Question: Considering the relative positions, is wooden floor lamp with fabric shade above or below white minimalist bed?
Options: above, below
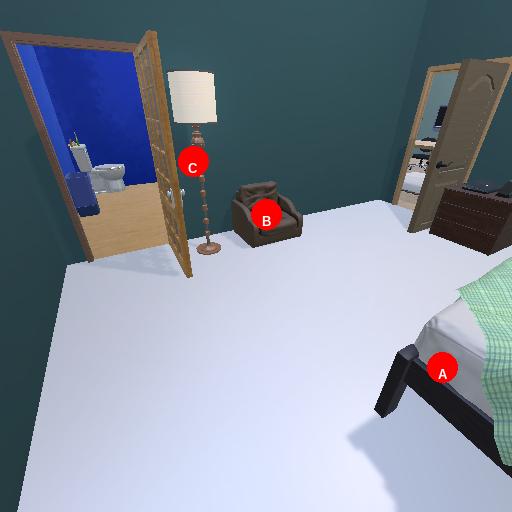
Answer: above